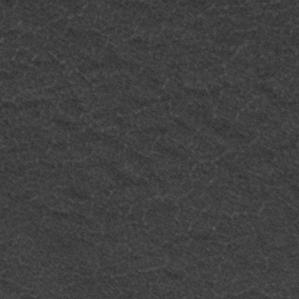
Label: frost